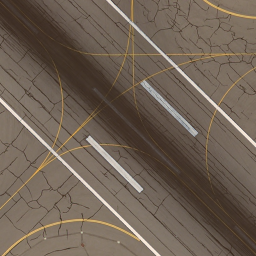
Label: runway